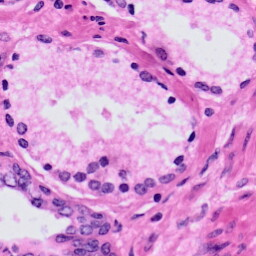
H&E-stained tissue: Prostate